Question: I am basically trying to reload the UITableView data using blocks when the data is loaded back in a non-blocking fashion.
'''
[query findObjectsInBackgroundWithBlock:^(NSArray * objects, NSError * error){
if (!error){
for (PFObject * vote in objects){
if([vote objectForKey:@"note"]){
NSString * username = ((PFUser *)[vote objectForKey:@"voter"]).username;
NSLog(@"Username is %@", username);
[self.notes addObject:[NSDictionary dictionaryWithObject:[vote objectForKey:@"note"] forKey:username]];
NSLog(@"Note is %@", [vote objectForKey:@"note"]);
}
}
[self.tableView reloadData];
}
//[MBProgressHUD hideHUDForView:self.navigationController.view animated:YES];
}];
'''
The issue is that the following code will generate an error of:
'''
bool _WebTryThreadLock(bool), 0x246d20: Tried to obtain the web lock from a thread other than the main thread or the web thread. This may be a result of calling to UIKit from a secondary thread. Crashing now...
'''
this is inside my cellForRowAtIndexPath:

Why is this and how do I fix this?
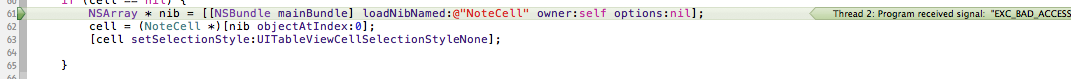
Answer: The error is telling you that a certain method must be run on the main thread (or the web thread, to which you don't have access). Since 'reloadData' triggers this method eventually, one way to solve this would be to make 'reloadData' execute on the main thread:
'''
[self.tableView
performSelectorOnMainThread:@selector(reloadData)
withObject:nil
waitUntilDone:NO
];
'''